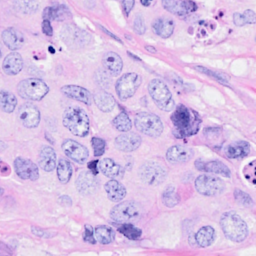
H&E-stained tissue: Breast